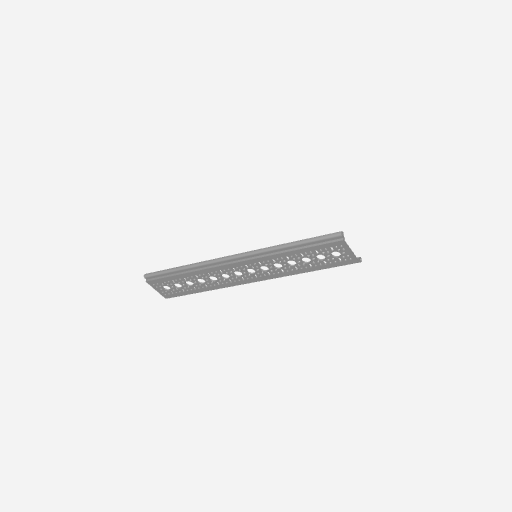
Part: RailChannel14H